Question: I'm trying to develop a products list with an image, title and price.
At the top I have the image and underneath it the title and the price.
The problem is that the price an title have a variable length. The price should take up al the space it needs and the title can take the remaining space. How can this be accomplished?
Example:

The image above is not coded, it's what I want to accomplish. The html code is very basic:
'''
<div class="product">
<div class="content">
<div class="image">
<img src="..."/>
</div>
<div class="product-bottom">
<div class="title">
<h3><a href="...">...</a></h3>
</div>
<div class="price">
&euro; 199<sup>99</sup>
</div>
</div>
</div>
</div>
'''
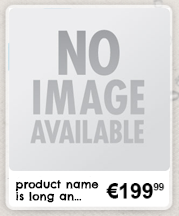
Answer: you can use display 'table' and 'table-cell' - give a width to the price column that is smaller than the price and no width to the title and it will always stretch the price column if bigger. You can then vertical align too
'''
.product-bottom {display:table;}
.title,
.price {display:table-cell; vertical-align:top;}
.price {width:10px;}
'''
<URL>